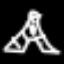
Label: The Eiffel Tower